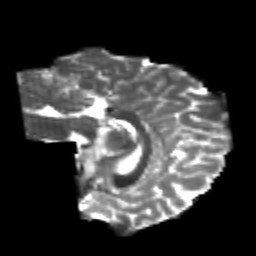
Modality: T2w
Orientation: sagittal
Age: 24
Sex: female
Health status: healthy
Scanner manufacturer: philips
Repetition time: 7.387 s
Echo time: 0.08599 s